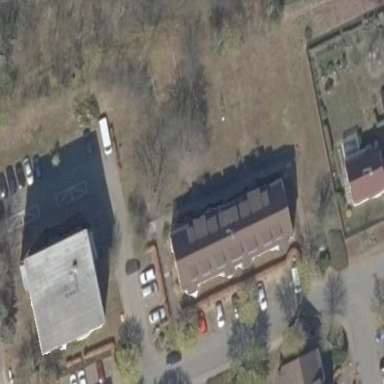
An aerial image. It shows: Gabled roof adorns the apartments building.